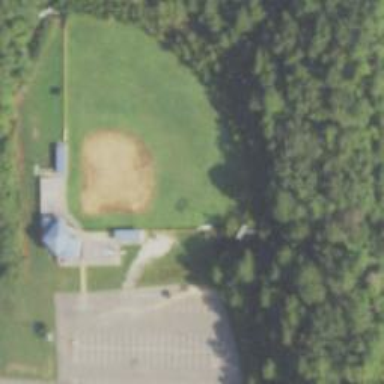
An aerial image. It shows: Baseball pitch for leisure land activities.